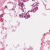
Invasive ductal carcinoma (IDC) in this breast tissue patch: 0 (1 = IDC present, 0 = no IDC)